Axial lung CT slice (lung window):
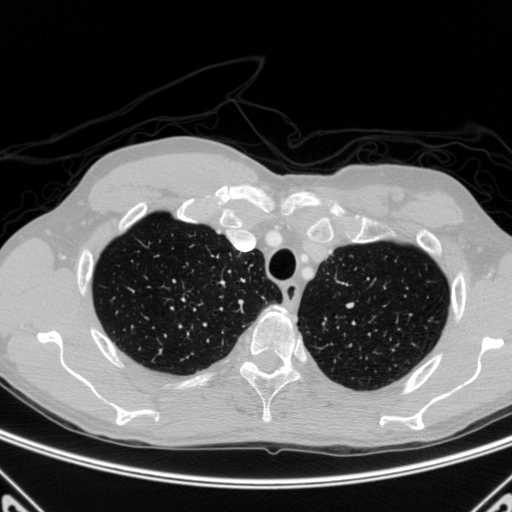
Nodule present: no